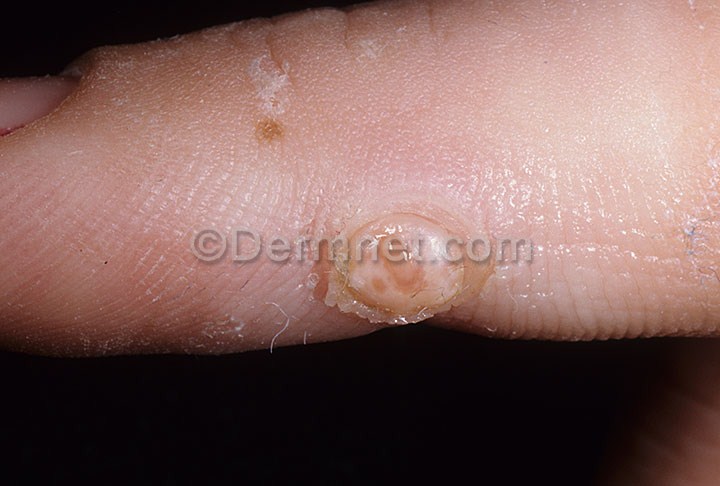
Disease: Warts Molluscum and other Viral Infections